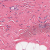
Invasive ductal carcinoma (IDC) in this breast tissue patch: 0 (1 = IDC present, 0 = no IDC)